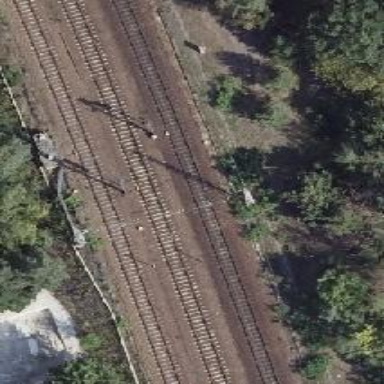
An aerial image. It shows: Railway signal.